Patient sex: F
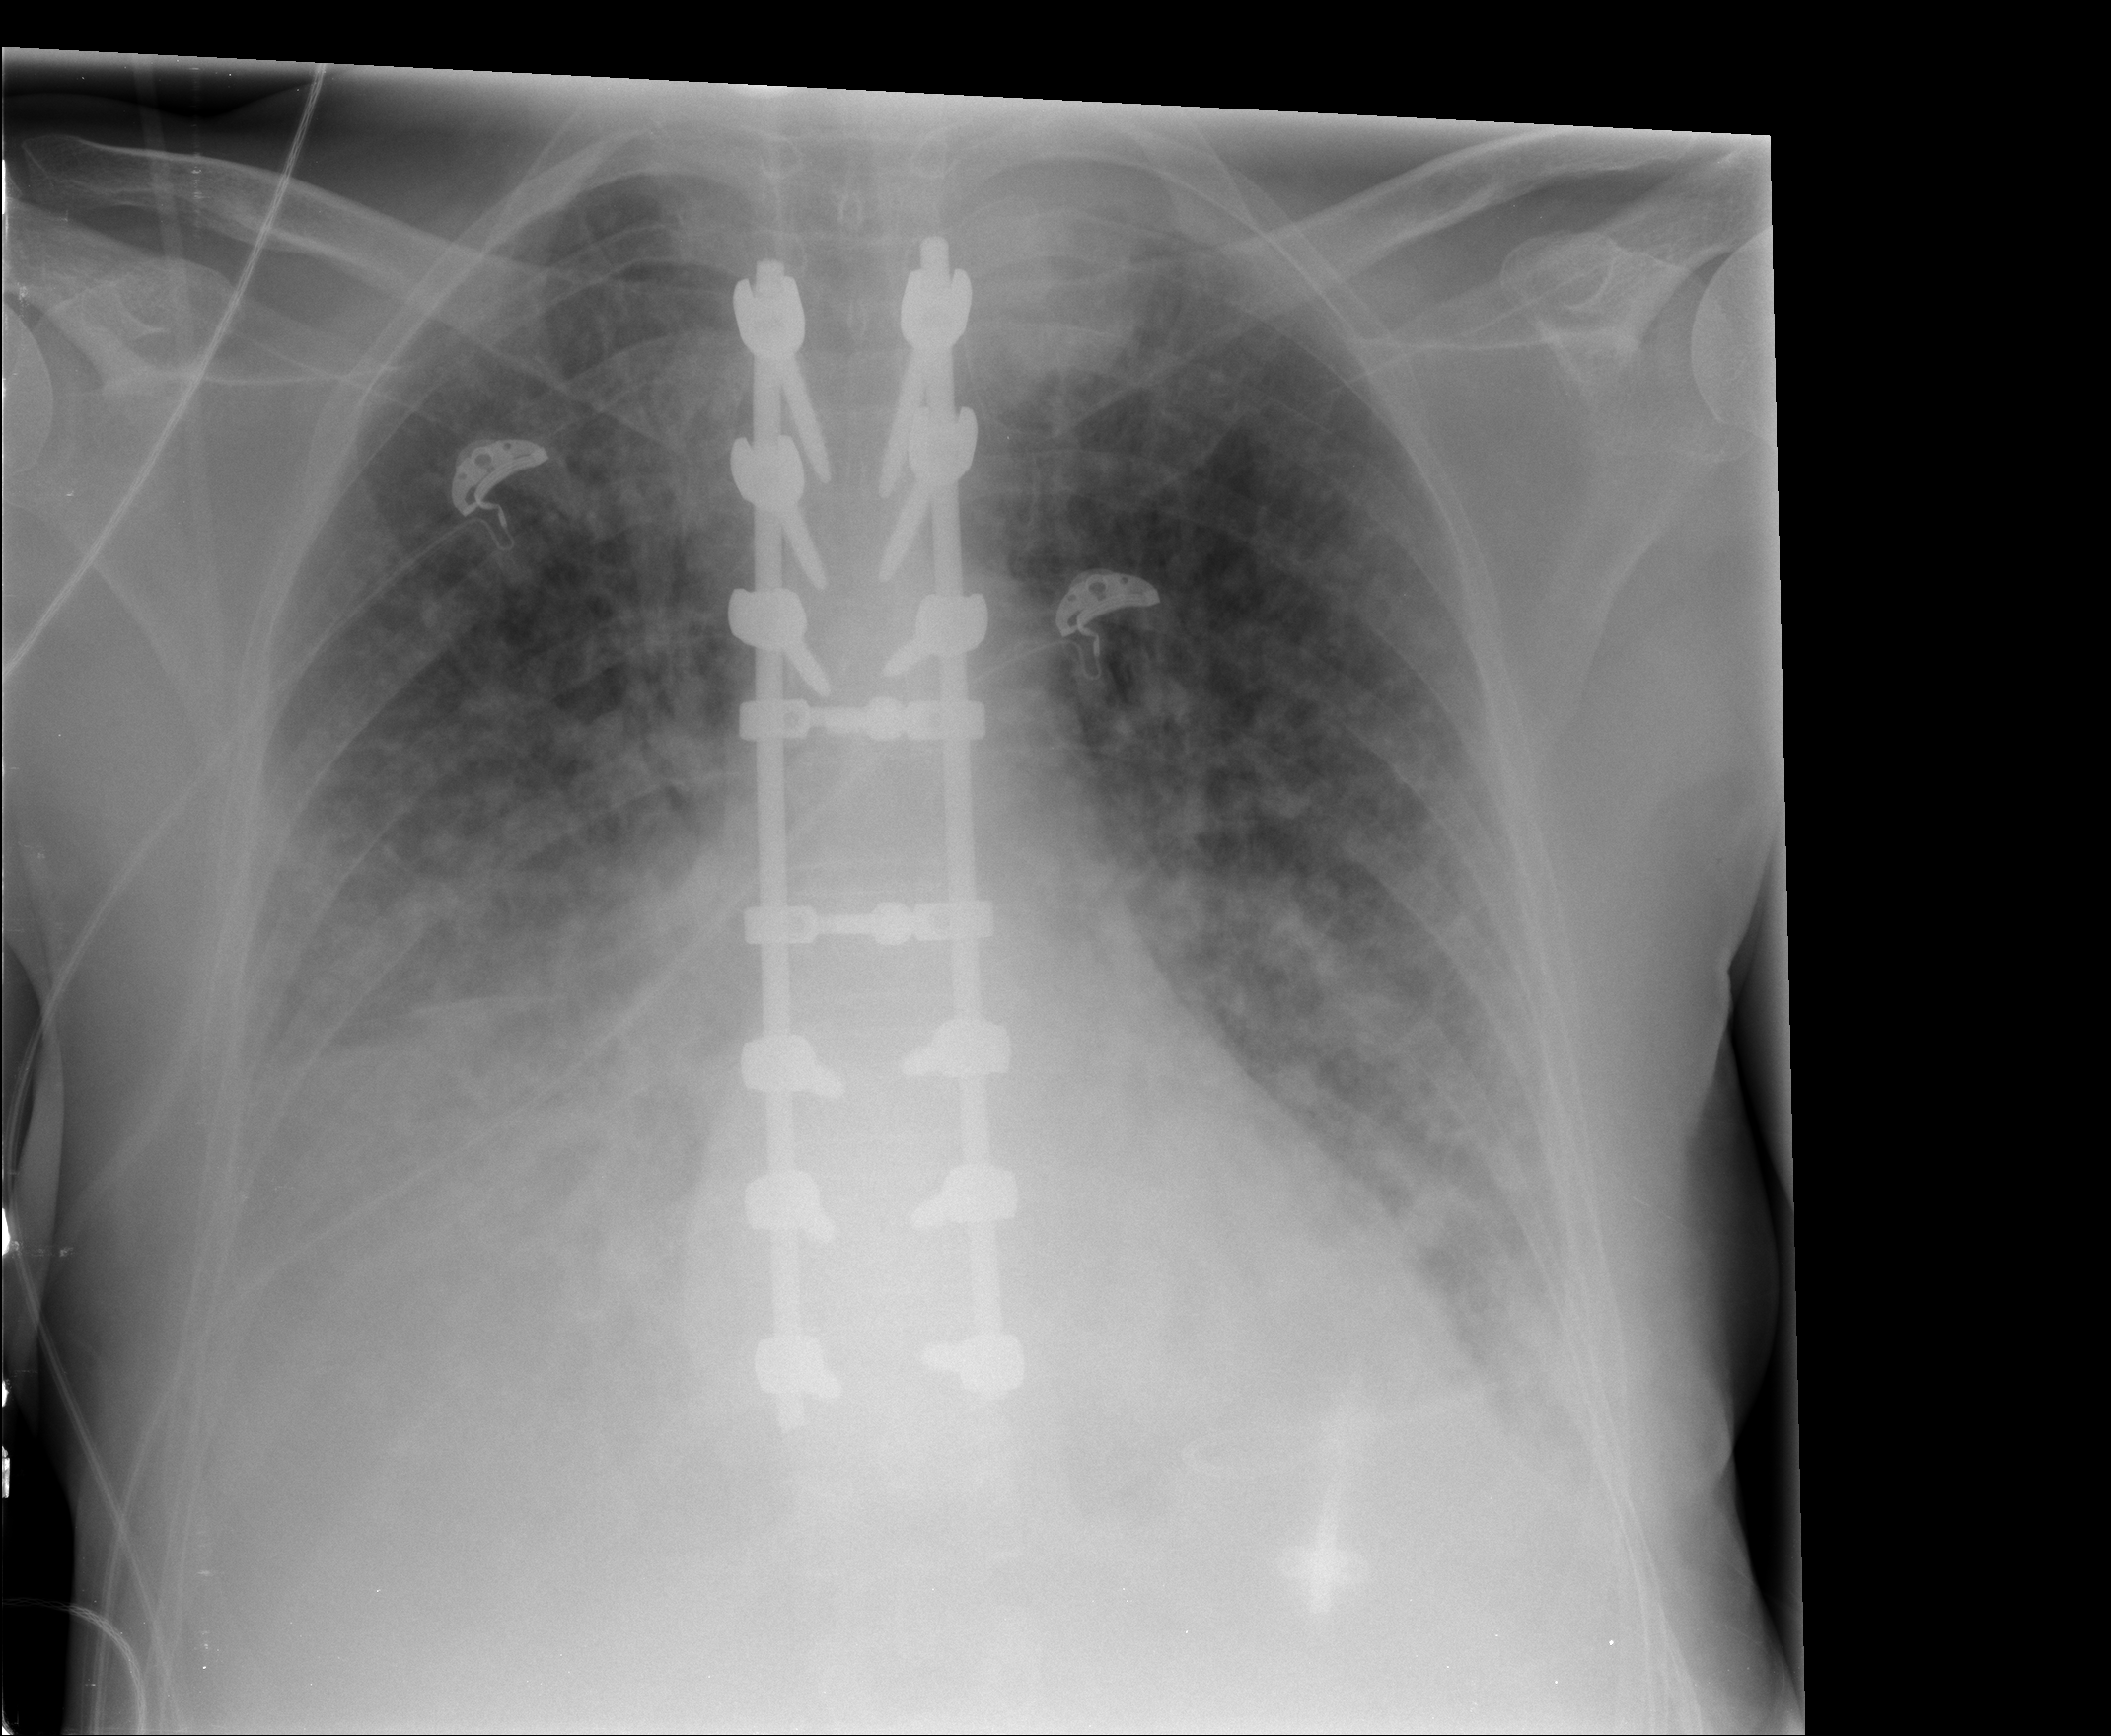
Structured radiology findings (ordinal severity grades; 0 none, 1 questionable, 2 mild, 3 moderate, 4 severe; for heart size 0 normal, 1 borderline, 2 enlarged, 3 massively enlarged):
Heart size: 0
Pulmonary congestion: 3
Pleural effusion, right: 2
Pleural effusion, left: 2
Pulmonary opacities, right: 1
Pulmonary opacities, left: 1
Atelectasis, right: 2
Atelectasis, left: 2